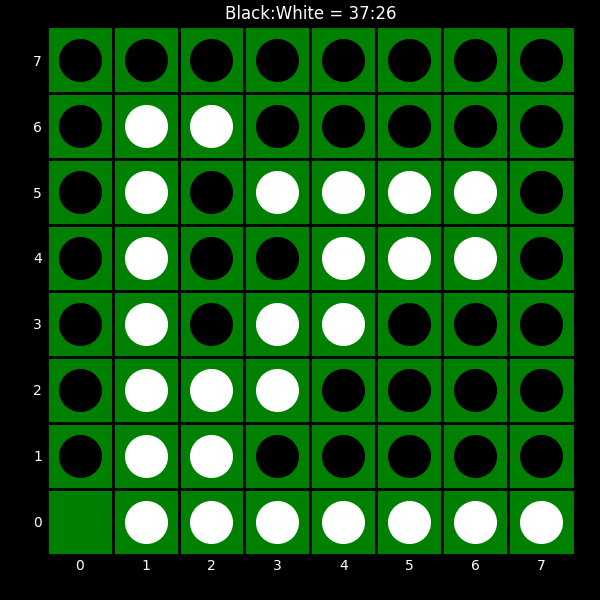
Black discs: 37
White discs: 26